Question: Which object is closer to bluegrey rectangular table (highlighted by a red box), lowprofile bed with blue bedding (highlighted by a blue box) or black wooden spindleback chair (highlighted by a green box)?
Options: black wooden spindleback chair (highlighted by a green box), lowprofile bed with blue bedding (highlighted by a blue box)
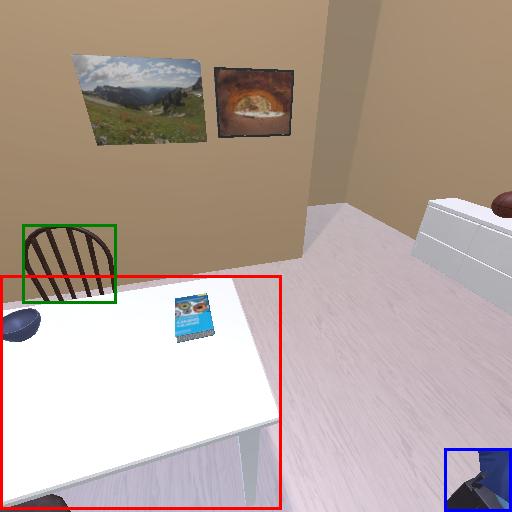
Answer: black wooden spindleback chair (highlighted by a green box)